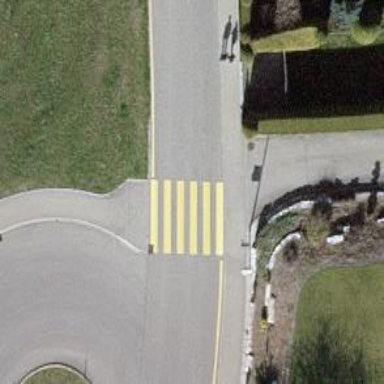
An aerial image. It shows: Zebra crossing on the road.